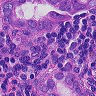
Metastatic tissue present: yes